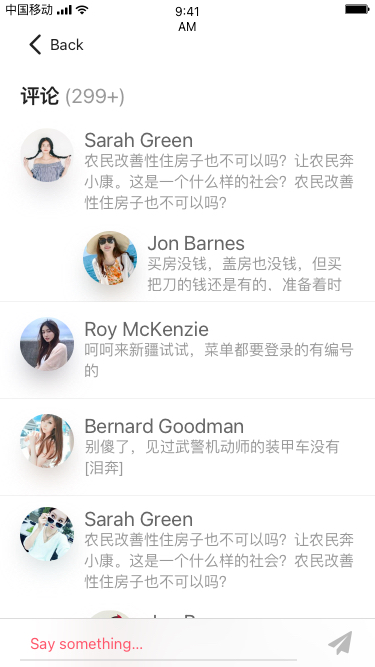
Text in this UI design:
评论 (299+)
Sarah Green
农民改善性住房子也不可以吗？让农民奔小康。这是一个什么样的社会？农民改善性住房子也不可以吗？
Jon Barnes
买房没钱，盖房也没钱，但买把刀的钱还是有的，准备着时刻谁备着！
Roy McKenzie
呵呵来新疆试试，菜单都要登录的有编号的
Bernard Goodman
别傻了，见过武警机动师的装甲车没有[泪奔]
Sarah Green
农民改善性住房子也不可以吗？让农民奔小康。这是一个什么样的社会？农民改善性住房子也不可以吗？
Jon Barnes
买房没钱，盖房也没钱，但买把刀的钱还是有的，准备着时刻谁备着！
Back
Say something…